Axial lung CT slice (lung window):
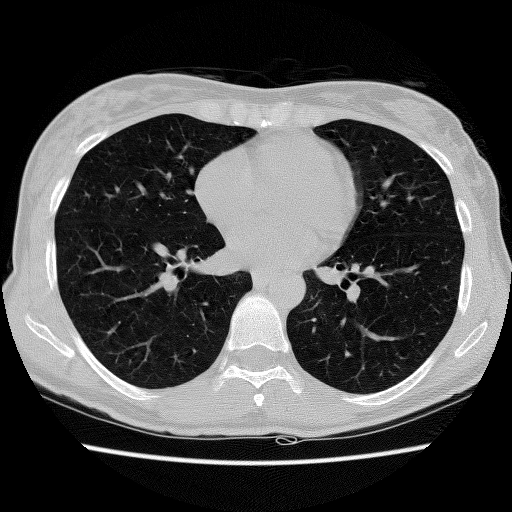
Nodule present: no